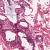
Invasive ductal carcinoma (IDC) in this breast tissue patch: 0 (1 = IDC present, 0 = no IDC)